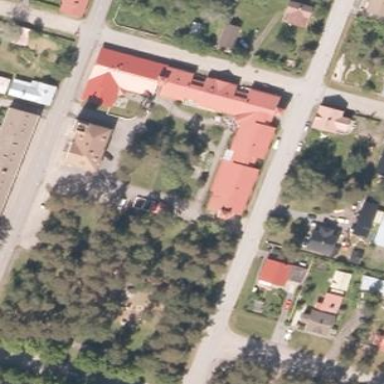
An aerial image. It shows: Nursing home building.